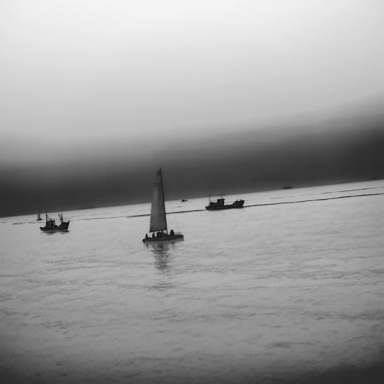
There are two sailboats in the infrared image.